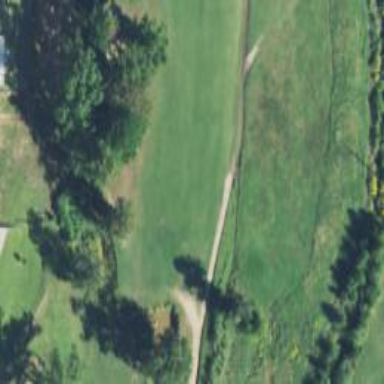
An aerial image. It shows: View of golf hole.